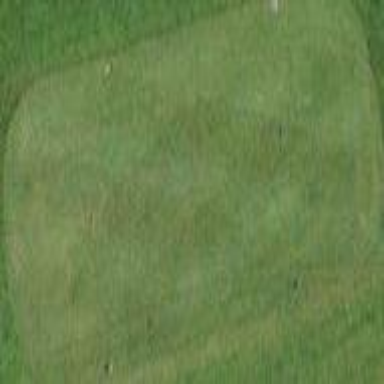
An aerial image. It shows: Golf tee.